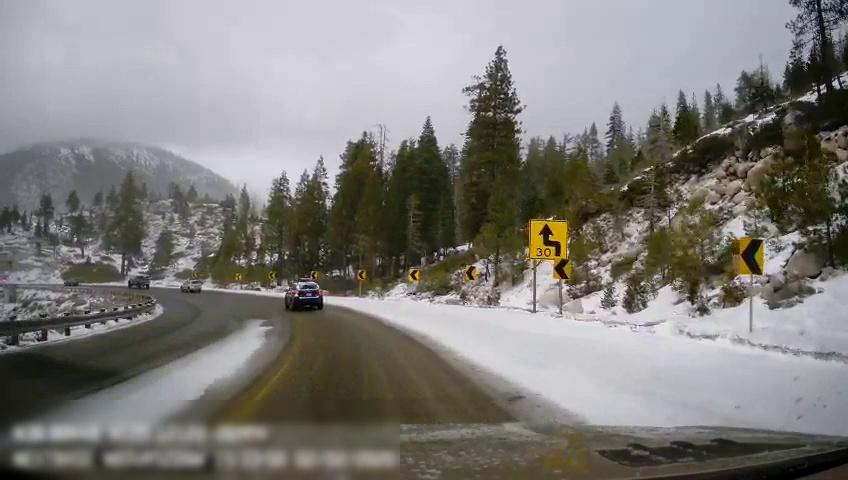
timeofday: Day
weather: Snowy
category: Drivable Space
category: Vehicles | Car
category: Vehicles | Truck
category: Vehicles | Car
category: Lanes | Current Lane
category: Traffic | Signs
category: Traffic | Signs
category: Traffic | Signs
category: Traffic | Signs
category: Traffic | Signs
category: Traffic | Signs